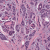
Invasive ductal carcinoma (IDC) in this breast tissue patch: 1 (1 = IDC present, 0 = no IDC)